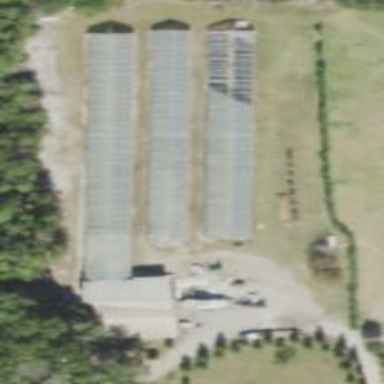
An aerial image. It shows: Plant nursery specializing in trees.